Interaction volume radius: 5 \u00c5
Interaction volume height: 10 \u00c5
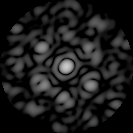
Disorder parameter: 0.6084